Question: I have a web site where the font icons works fine into English language (LTR) but when change site language to Arabic (RTL) the icons appears as missed and some strange letters.
See the image below. The top part is Arabic and button part is English. Why this happens and what is the solution?

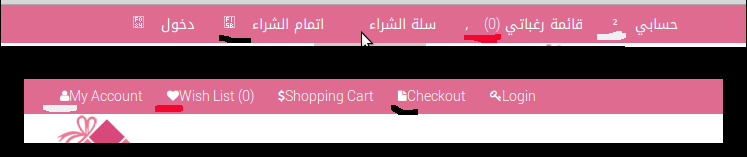
Answer: I have found the answer.
the problem the site can not display font icon when visit site without www but i visit site with www it work fine ...
so I just for my site to work using www I used a role in file .htaccess in root of my site folder.
<URL>